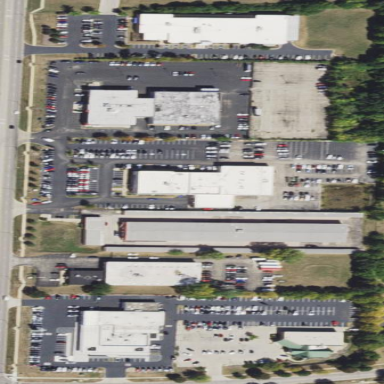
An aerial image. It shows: Retail area.